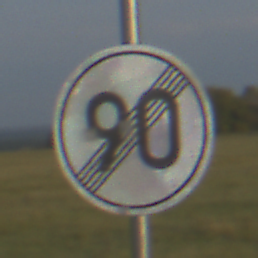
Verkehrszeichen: EndeGeschwindigkeit90
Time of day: SunriseSunset
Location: Outdoor (Nature)
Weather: PartlyCloudy
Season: NotSpecified
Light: Natural